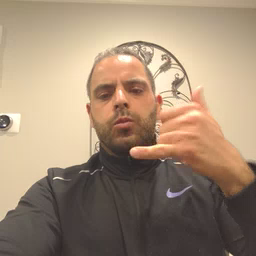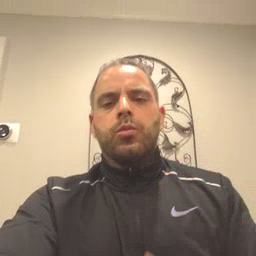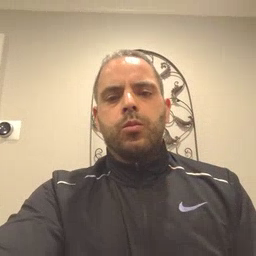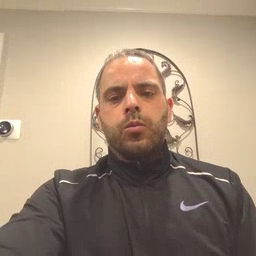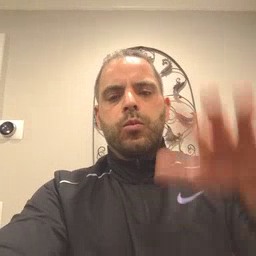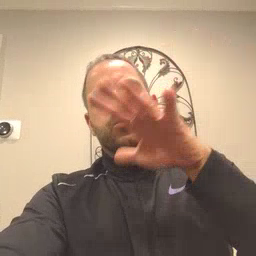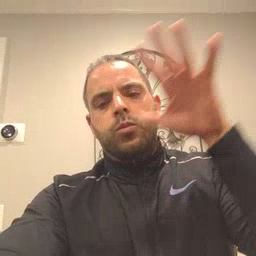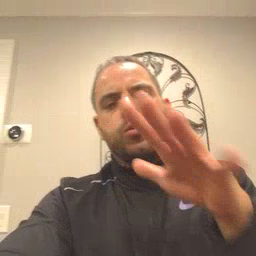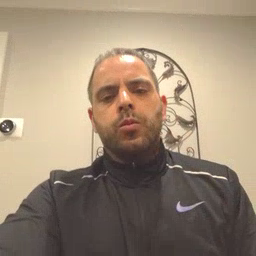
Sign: alligator